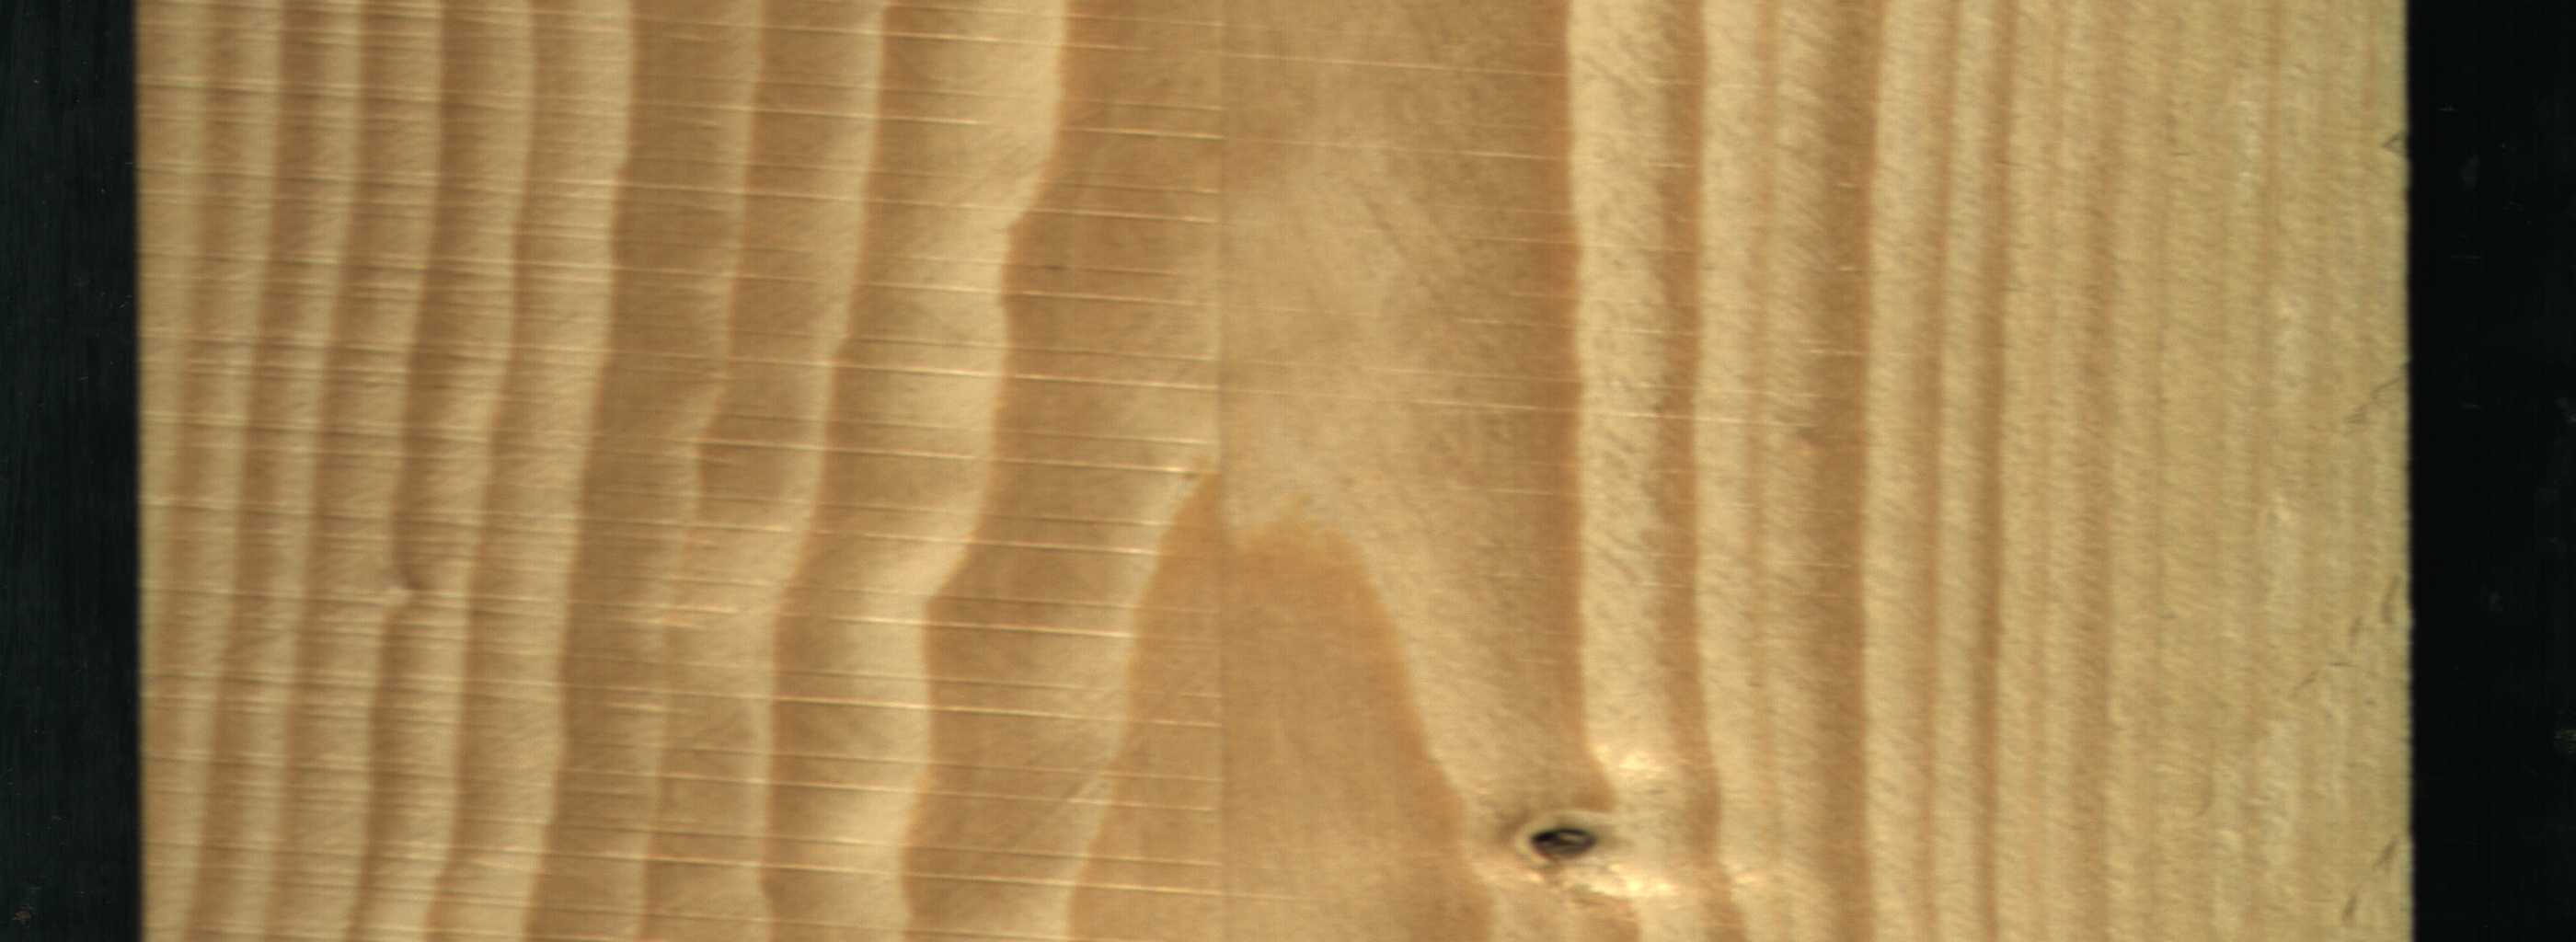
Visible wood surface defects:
Dead_Knot